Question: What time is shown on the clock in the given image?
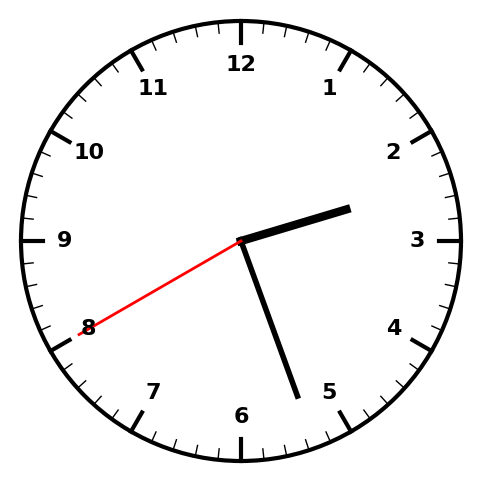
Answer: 02:26:40